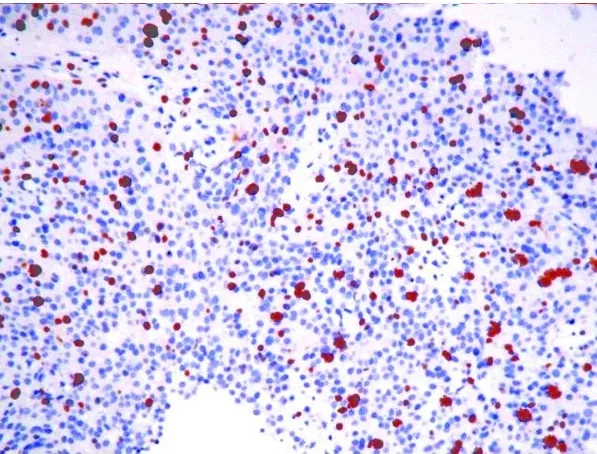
IHC for Ki67+ (10-15%).
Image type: pathology (immunostaining)